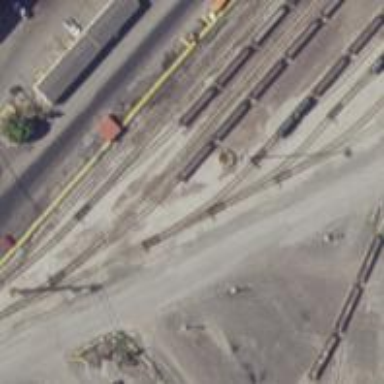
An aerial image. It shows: Rail spur service.